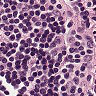
Metastatic tissue present: no